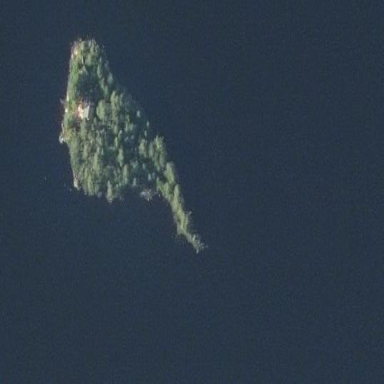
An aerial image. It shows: Islet.